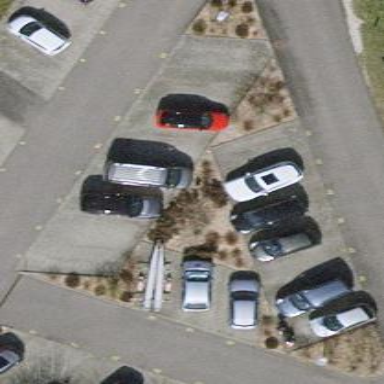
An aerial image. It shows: Parking area.